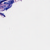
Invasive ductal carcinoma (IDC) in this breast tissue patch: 0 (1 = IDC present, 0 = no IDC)